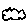
Label: cloud